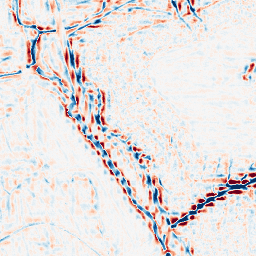
Category: wavelet
Decomposition family: wavelet_reverse_biorthogonal
Decomposition parameters: wavelet: rbio1.3
level: 3
Upsampling method: bicubic_16x
Upsampling parameters: scale: 16
Upsampling scale: 16